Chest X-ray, PA view. Patient: 51 years old, sex M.
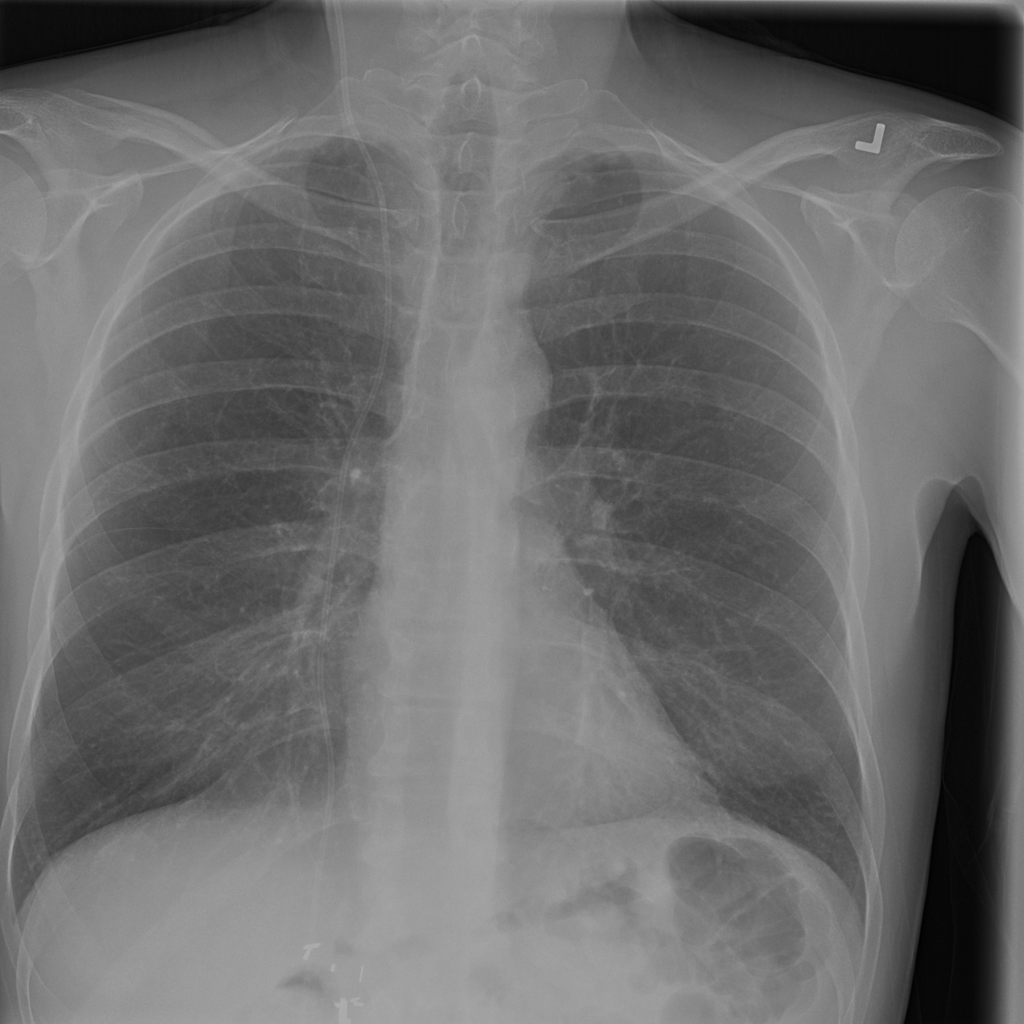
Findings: No Finding